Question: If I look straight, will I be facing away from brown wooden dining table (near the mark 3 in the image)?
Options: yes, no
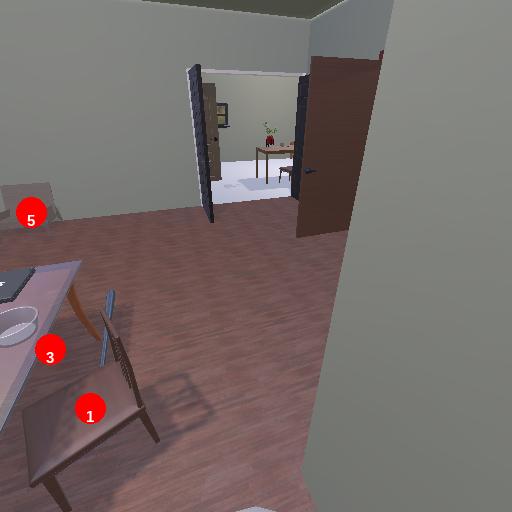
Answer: yes